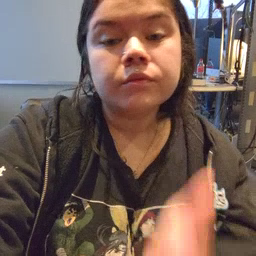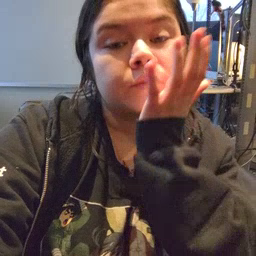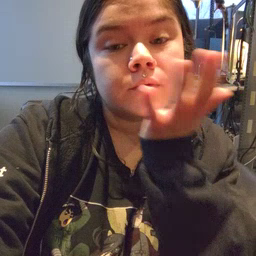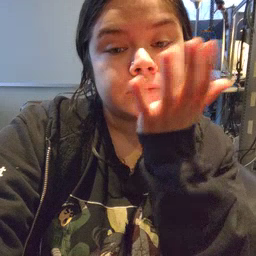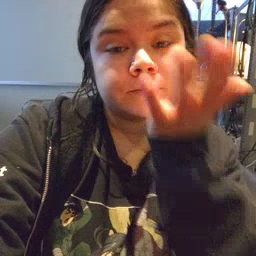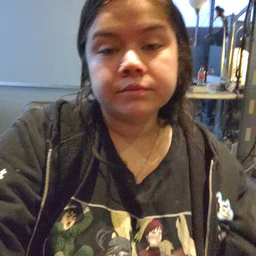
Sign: grass